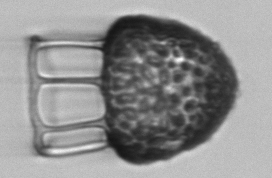
Label: Dictyocysta